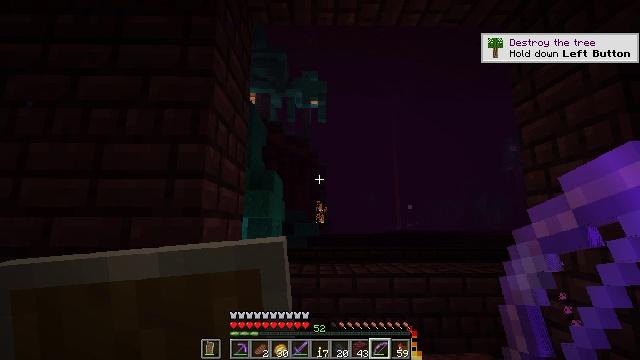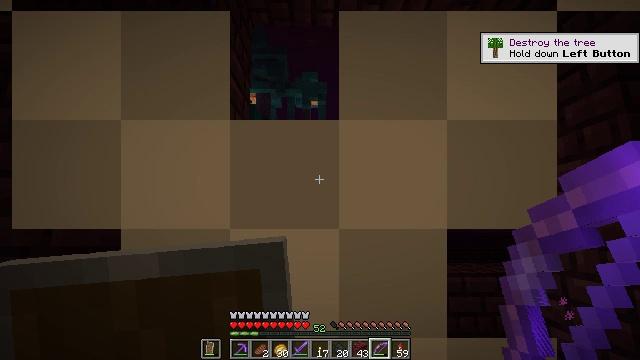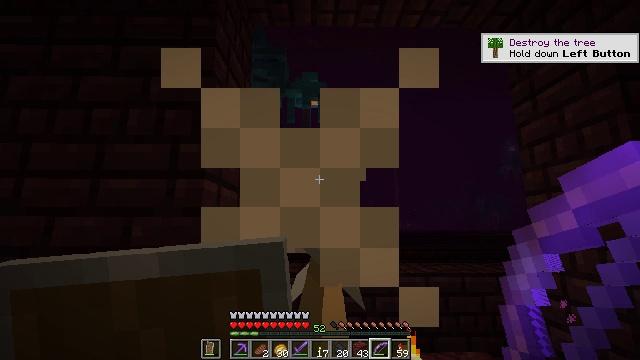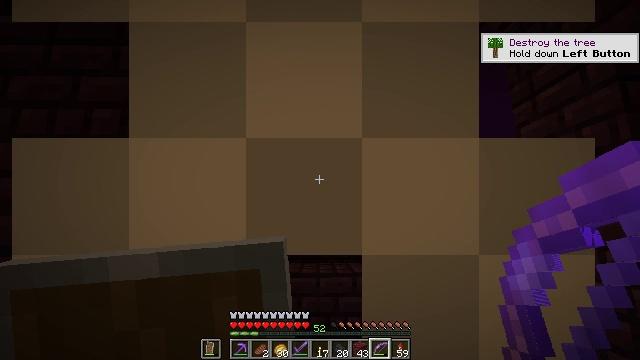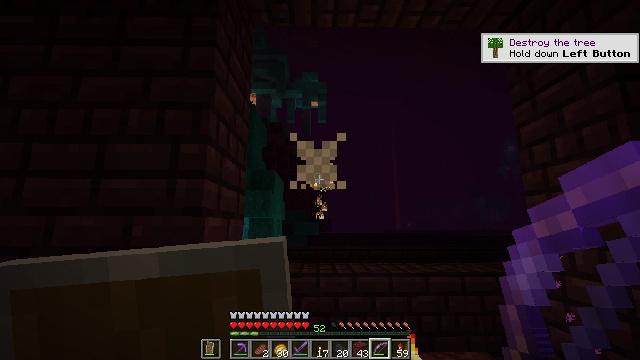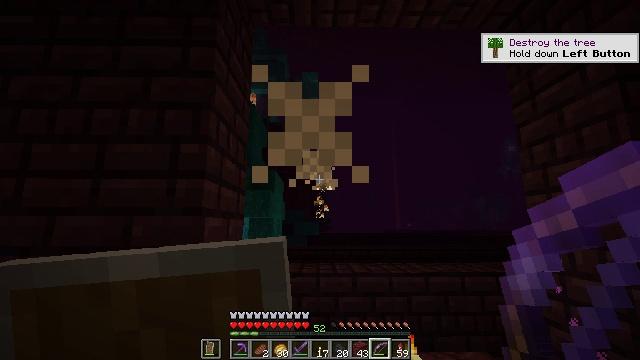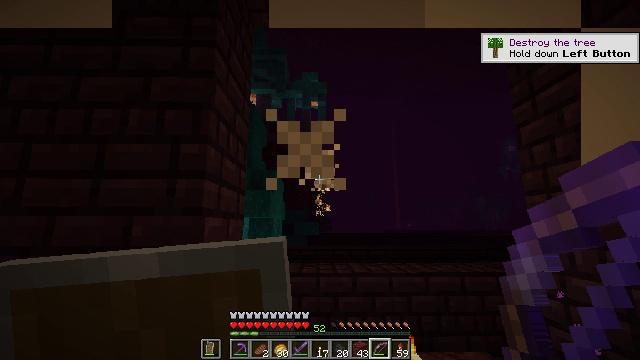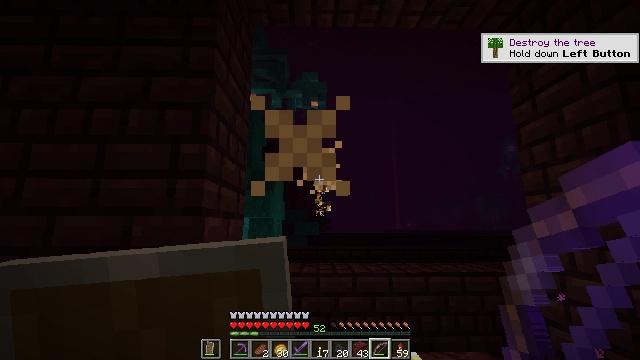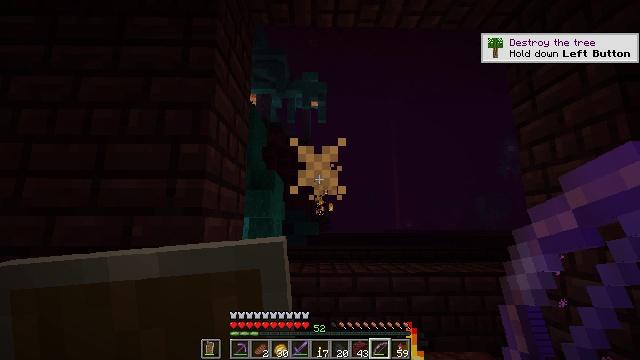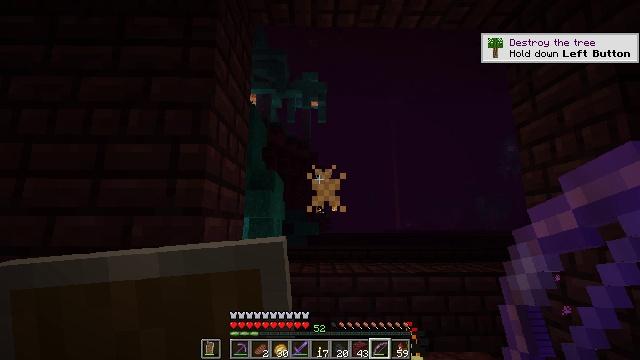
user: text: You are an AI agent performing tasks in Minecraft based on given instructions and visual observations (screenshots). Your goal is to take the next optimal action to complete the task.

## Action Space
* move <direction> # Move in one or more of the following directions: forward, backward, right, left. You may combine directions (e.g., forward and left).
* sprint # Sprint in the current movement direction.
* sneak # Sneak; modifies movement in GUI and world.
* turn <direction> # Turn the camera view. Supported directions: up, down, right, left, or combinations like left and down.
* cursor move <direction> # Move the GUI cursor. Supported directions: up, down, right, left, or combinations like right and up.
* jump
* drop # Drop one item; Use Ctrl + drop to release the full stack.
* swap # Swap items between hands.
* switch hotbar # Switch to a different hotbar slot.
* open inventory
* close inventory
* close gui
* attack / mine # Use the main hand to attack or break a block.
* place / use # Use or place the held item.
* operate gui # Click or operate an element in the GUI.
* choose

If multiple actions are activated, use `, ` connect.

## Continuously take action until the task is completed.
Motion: motion action
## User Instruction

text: Kill Nether mobs.
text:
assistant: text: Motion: no_op
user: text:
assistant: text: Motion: no_op
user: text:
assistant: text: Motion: no_op
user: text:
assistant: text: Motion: no_op
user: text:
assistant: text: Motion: no_op
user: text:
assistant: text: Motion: no_op
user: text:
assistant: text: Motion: no_op
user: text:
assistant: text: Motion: no_op
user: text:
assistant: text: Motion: no_op
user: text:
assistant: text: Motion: no_op